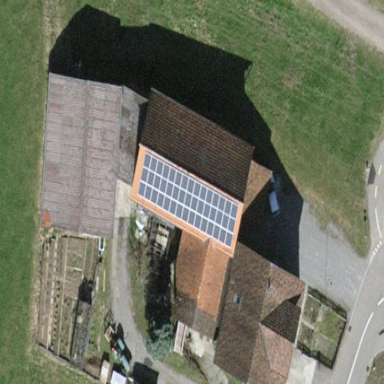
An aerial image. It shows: Solar power generator using photovoltaic panels.